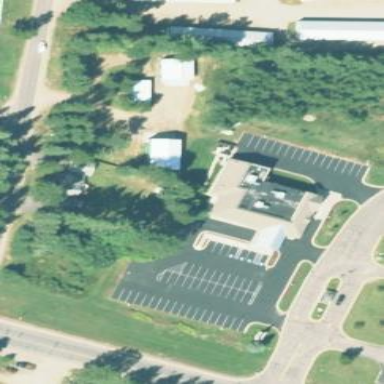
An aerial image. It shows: Clinic building providing healthcare services.